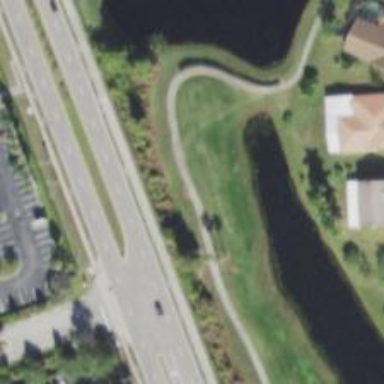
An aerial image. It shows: Service road designated as golf cart path.